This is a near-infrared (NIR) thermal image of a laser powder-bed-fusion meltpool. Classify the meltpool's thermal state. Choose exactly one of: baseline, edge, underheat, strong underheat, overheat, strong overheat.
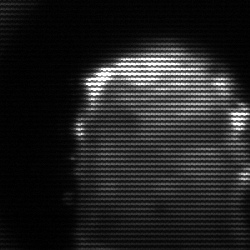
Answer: baseline